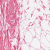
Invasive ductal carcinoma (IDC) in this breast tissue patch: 0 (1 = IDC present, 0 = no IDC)